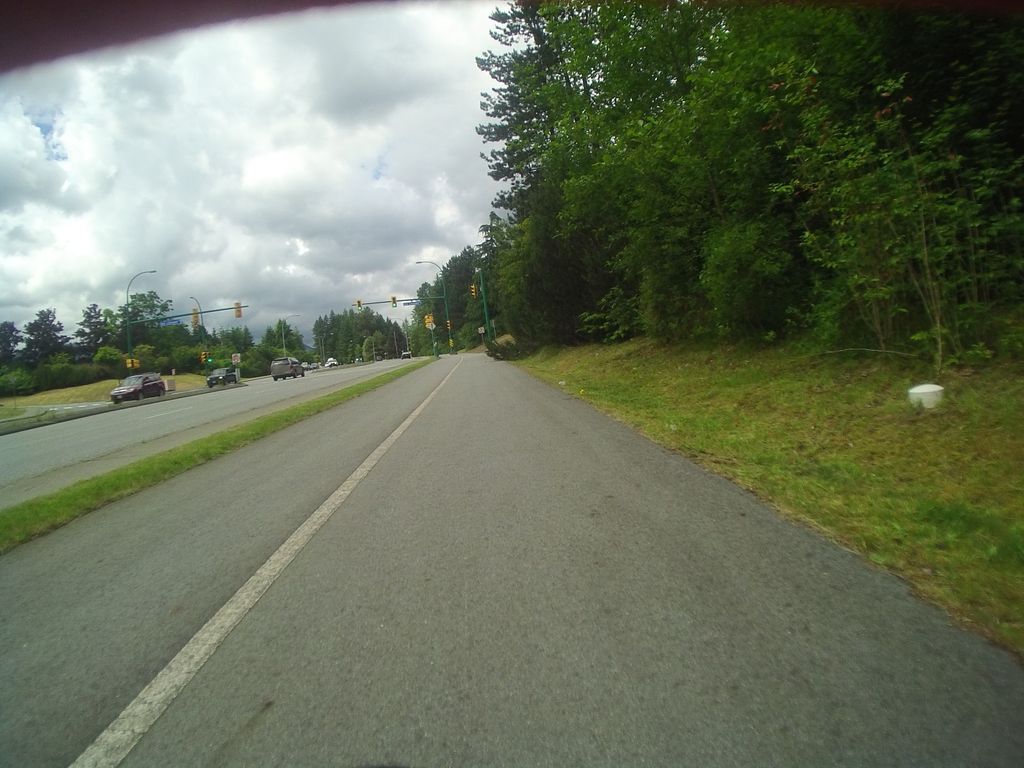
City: vancouver